Aerial crown-view tile of a tropical tree (Barro Colorado Island, Panama), acquired 20250217:
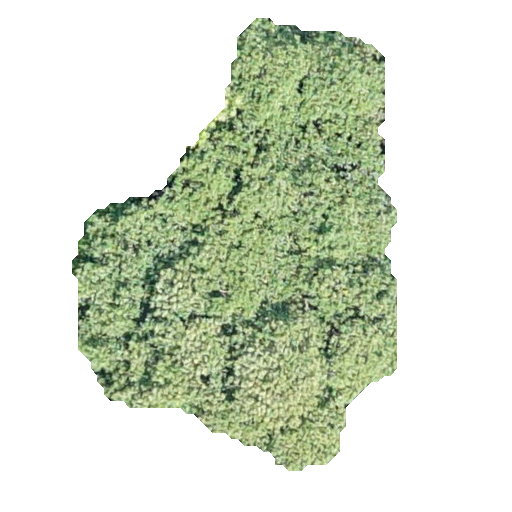
Species: Hieronyma alchorneoides
GBIF accepted scientific name: Hieronyma alchorneoides
Crown area: 144.049 m²